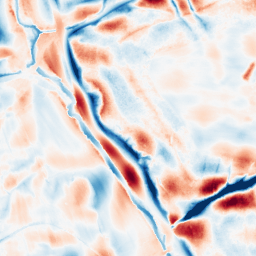
Category: wavelet
Decomposition family: wavelet_biorthogonal
Decomposition parameters: wavelet: bior3.5
level: 5
Upsampling method: bspline
Upsampling parameters: scale: 2
Upsampling scale: 2